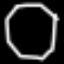
Label: octagon